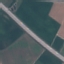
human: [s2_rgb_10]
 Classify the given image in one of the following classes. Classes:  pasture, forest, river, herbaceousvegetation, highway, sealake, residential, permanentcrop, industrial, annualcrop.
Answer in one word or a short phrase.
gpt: Highway